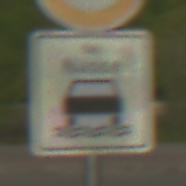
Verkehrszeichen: BeiNaesse
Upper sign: Geschwindigkeit50
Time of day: MorningAfternoon
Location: Outdoor (Suburban)
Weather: PartlyCloudy
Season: NotSpecified
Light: Natural